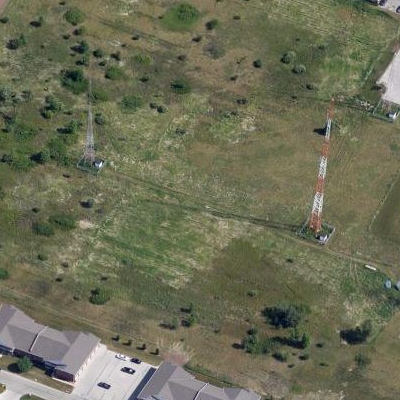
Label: Grass